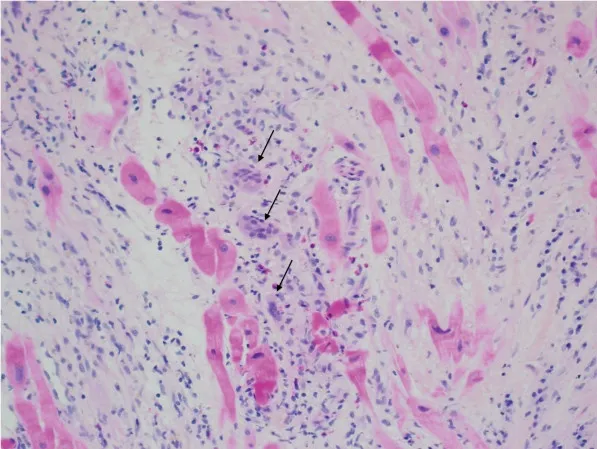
Right ventriclular endomyocardial biopsy. Mixed inflammatory infiltrate with giant cells (arrows) in a background of severe myocytes dropout and features of granulation tissue (HPS, 20X).
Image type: pathology (h&e)